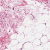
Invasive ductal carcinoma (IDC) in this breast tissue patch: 0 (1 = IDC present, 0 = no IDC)